Question:
Dear All,
My list constains date/time items and I want to get the biggest value of dates. For my example, 1 May 2012 nearest day for today? how can I compare these values and get latest one with C#? I accessed the list and Items in code;
'''
using (SPWeb web = SPContext.Current.Site.RootWeb)
{
SPList alertList = web.Lists["Alert Status"];
if (alertList != null)
{
foreach (SPListItem alertItem in alertList.Items)
{
DateTime startDate = (DateTime)alertItem["Alert Date"];
}
}
}
'''
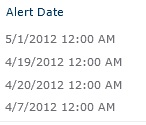
Answer: I recommend to retrieve and sort the items with a <URL>:
'''
SPList list = web.Lists["Alert Status"];
SPQuery query = new SPQuery();
query.Query = @"<OrderBy><FieldRef Name='Alert_x0020_Date' Ascending='FALSE' /></OrderBy>";
query.RowLimit = 1;
SPListItemCollection items = list.GetItems(query);
return items.Count == 0 ? DateTime.MinValue : (DateTime) items[0]["Alert Date"];
'''
If there are a lot items in your list, 'SPList.Items' is very slow since all items are fetched from the database.
You should not dispose 'SPContext.Current.Site.RootWeb'. It may be referenced later by other code. Use the rule as guideline.
See <URL> for more information.